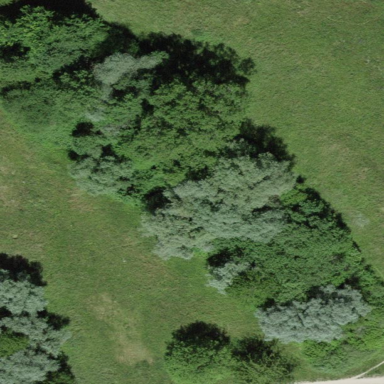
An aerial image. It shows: Forest area.